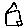
Label: house